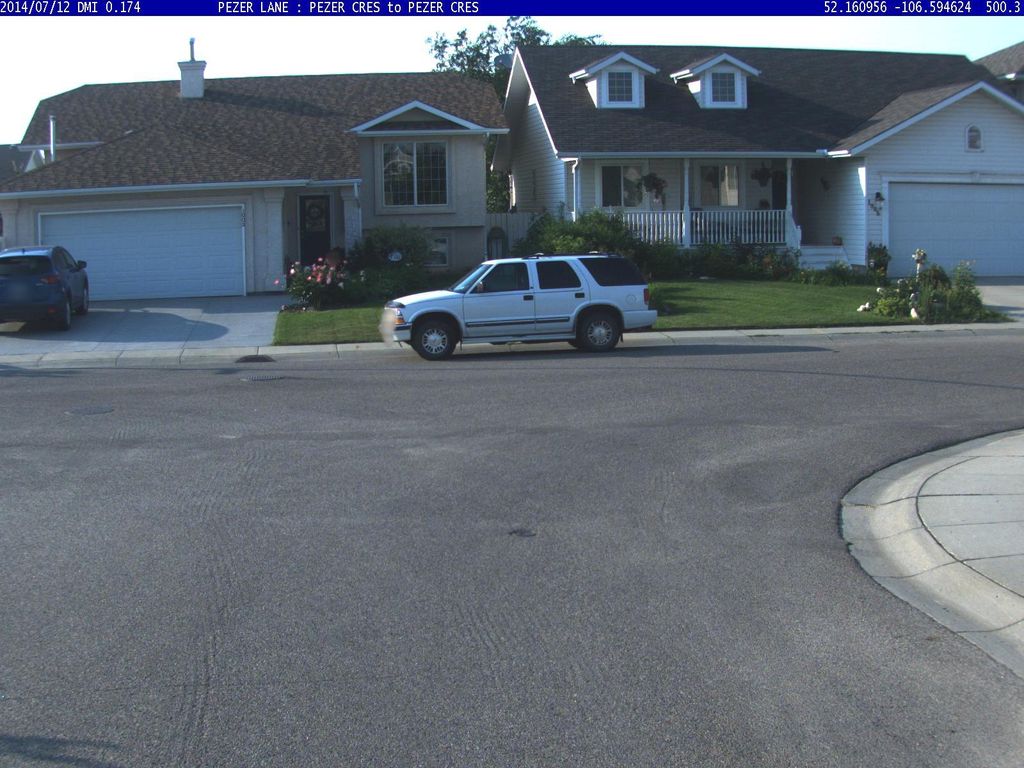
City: saskatoon